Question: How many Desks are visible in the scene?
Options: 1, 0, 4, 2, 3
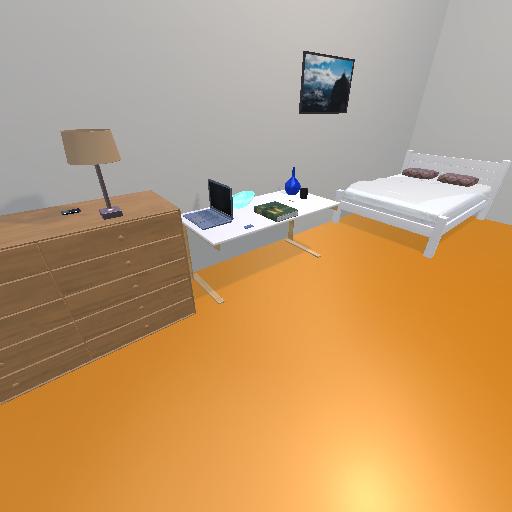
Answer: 1